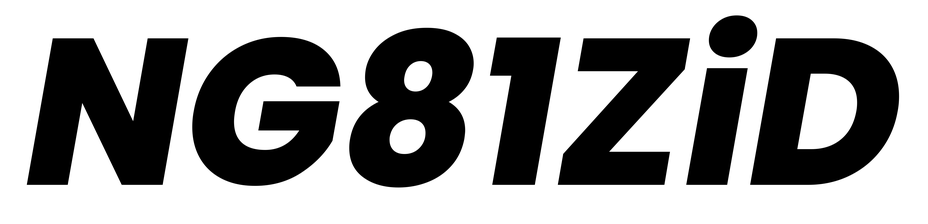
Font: Poppins-ExtraBoldItalic